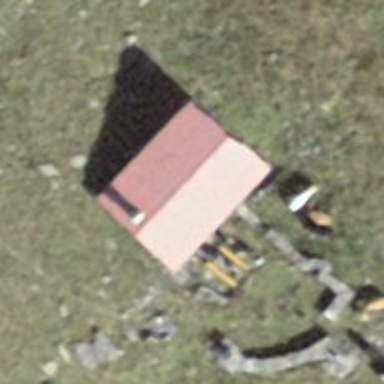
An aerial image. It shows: Basic hut shelter.